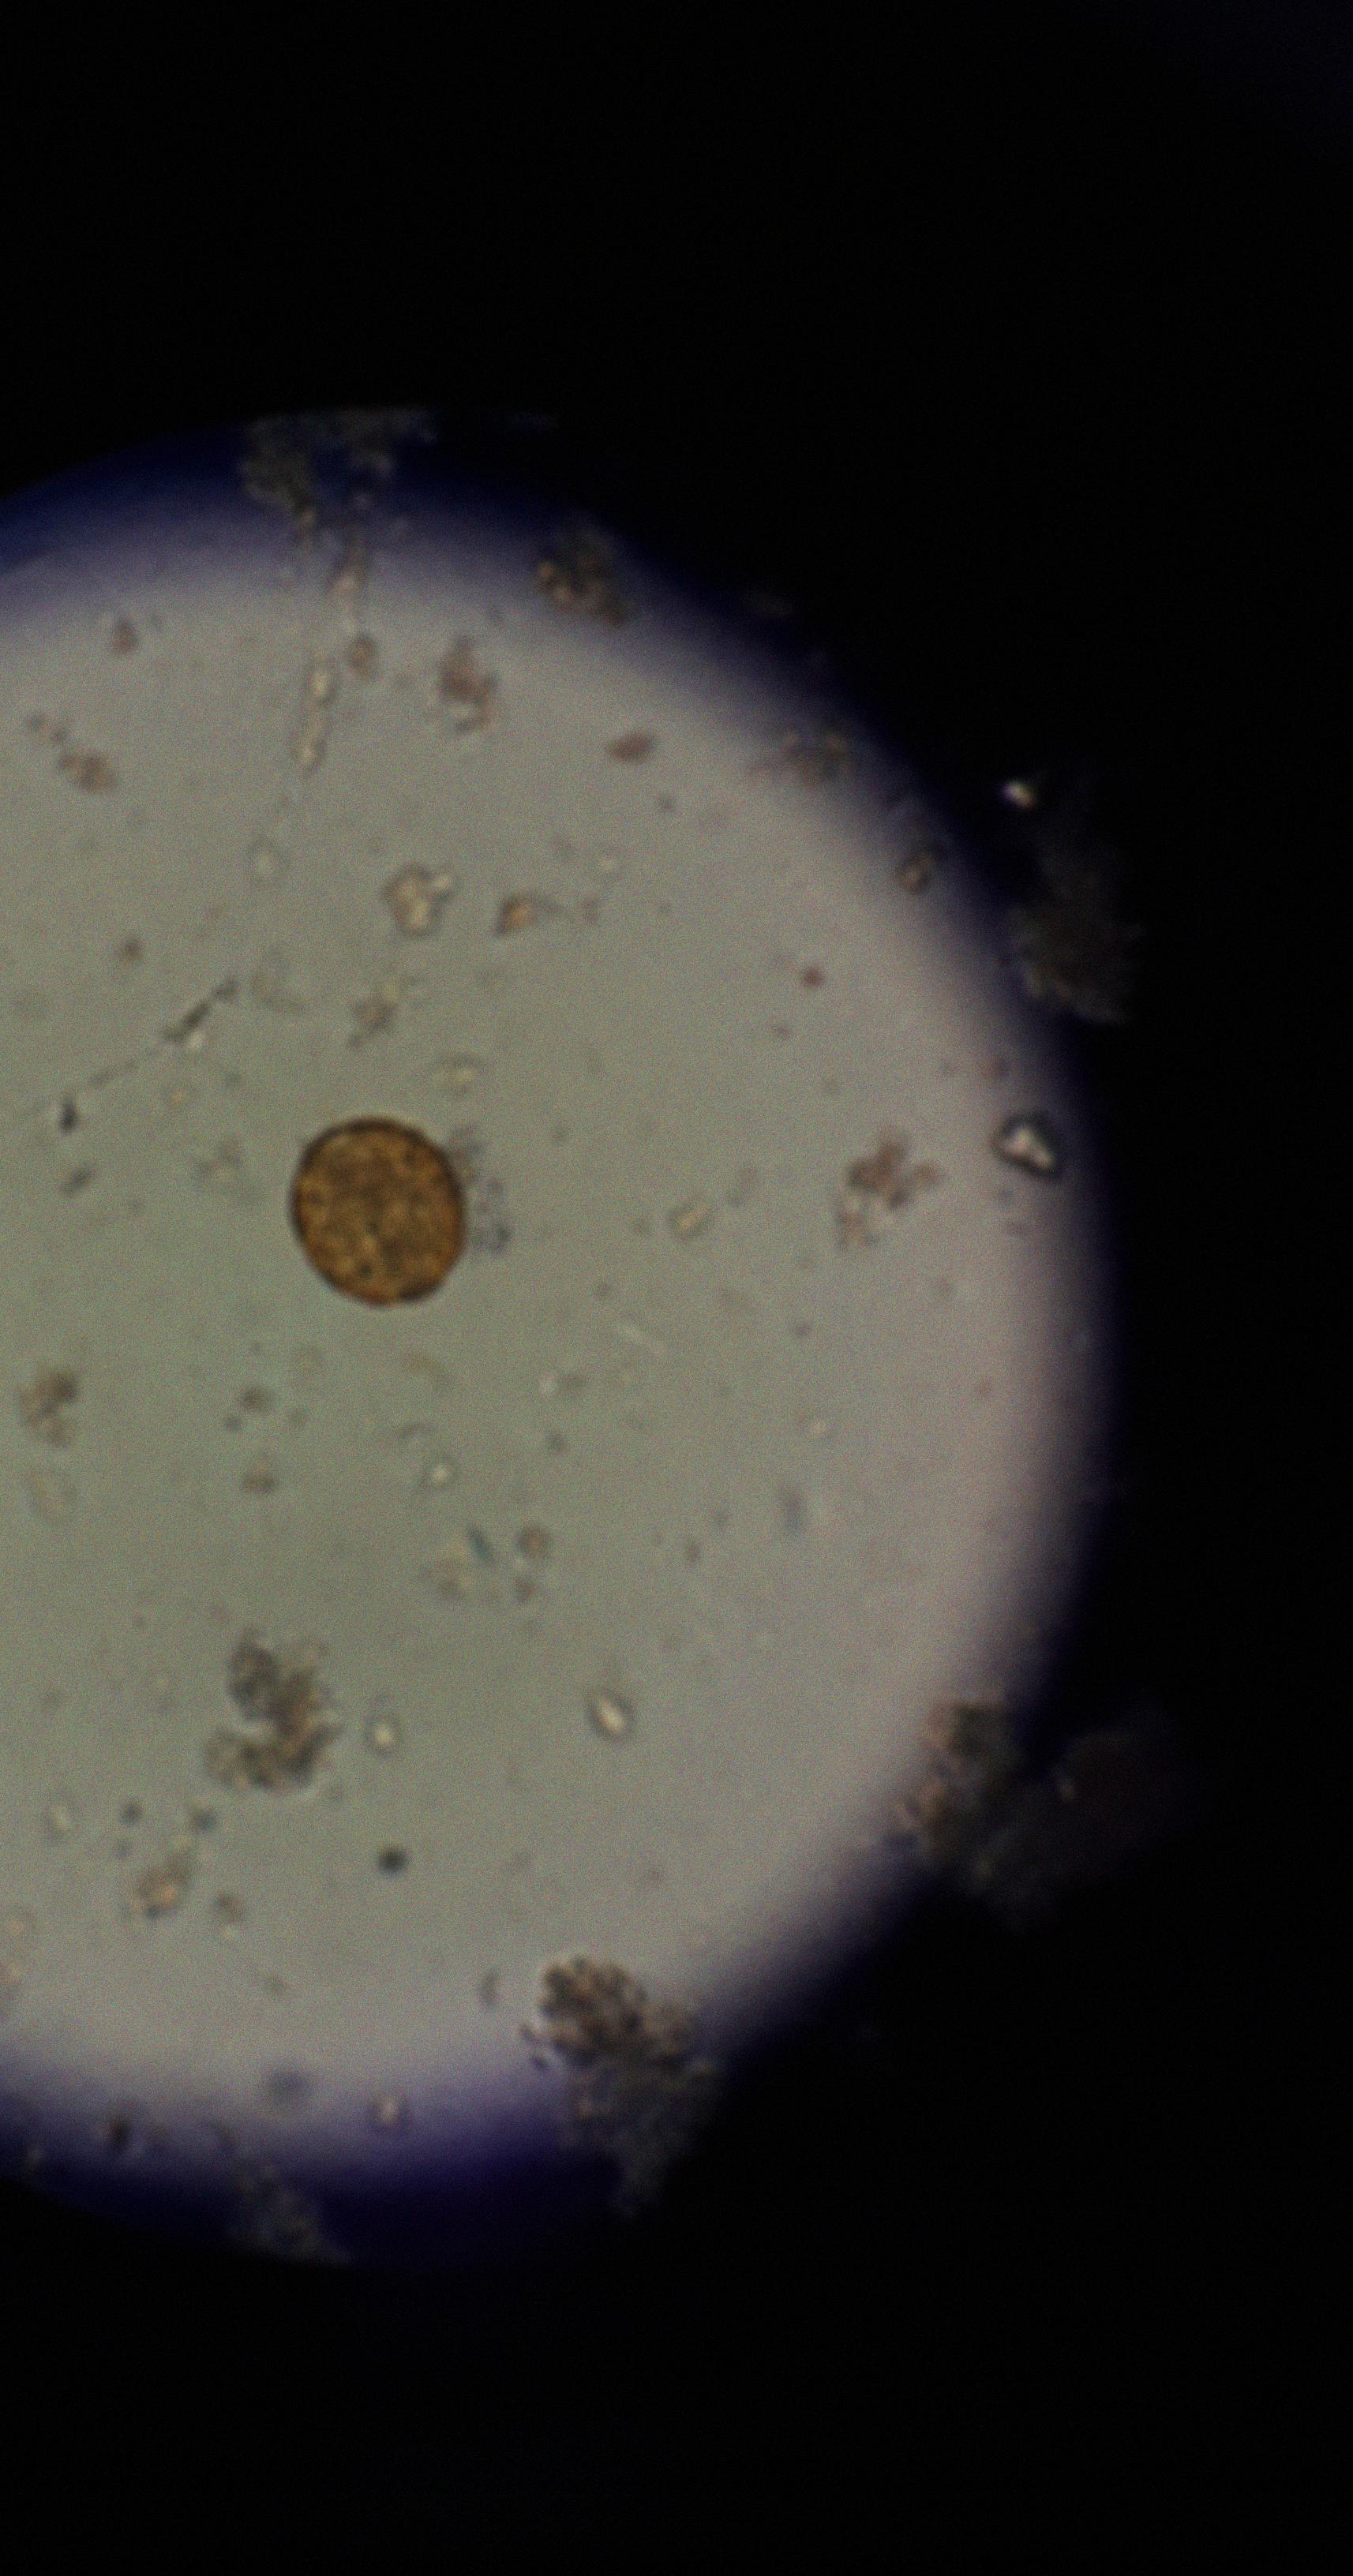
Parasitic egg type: Ascaris lumbricoides